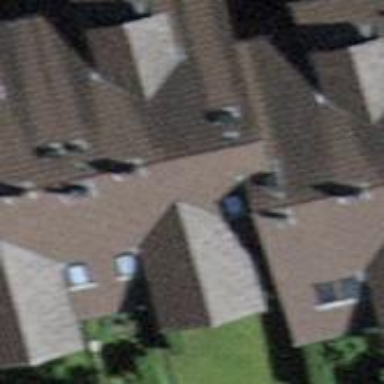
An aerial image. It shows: Residential building.